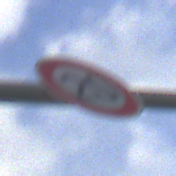
Verkehrszeichen: Geschwindigkeit20
Umgebung: Outdoor, Suburban
Tageszeit: MorningAfternoon
Wetter: PartlyCloudy
Licht: Natural
Jahreszeit: NotSpecified
Kontrast: MediumContrast